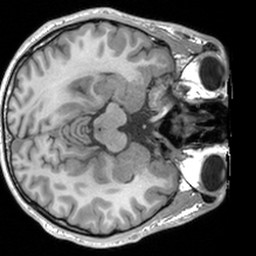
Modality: T1w
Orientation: axial
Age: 21
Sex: male
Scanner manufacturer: siemens
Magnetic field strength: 3 T
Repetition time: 1.9 s
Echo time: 0.00226 s